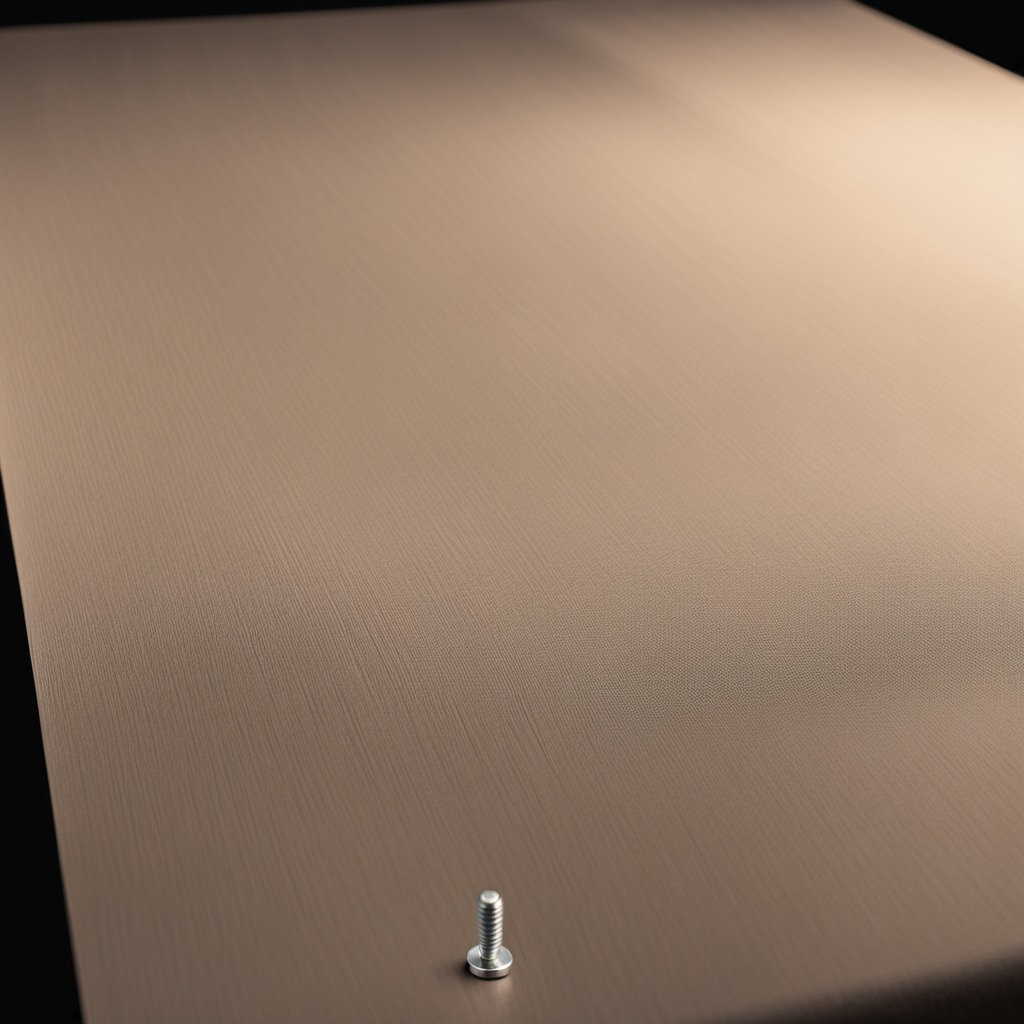
A metal screw is lying on a wooden table in a workshop at night.